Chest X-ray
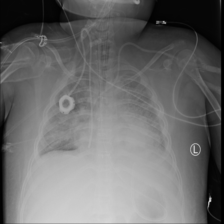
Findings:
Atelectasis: negative
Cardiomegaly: negative
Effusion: negative
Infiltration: positive
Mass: negative
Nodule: negative
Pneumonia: negative
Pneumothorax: negative
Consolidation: positive
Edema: negative
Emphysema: negative
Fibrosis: negative
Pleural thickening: negative
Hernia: negative